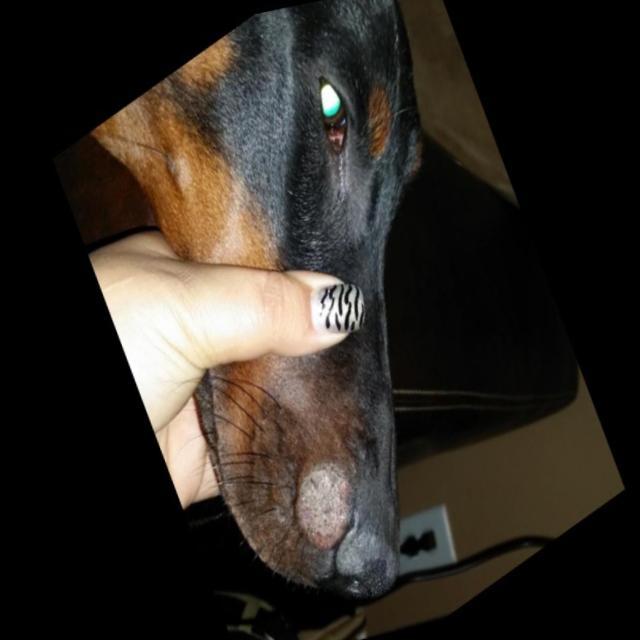
Canine ringworm (Dermatophytosis) — fungal infection caused by Microsporum or Trichophyton. Presents with circular alopecia, scaling, crusting, and broken hairs.